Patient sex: F
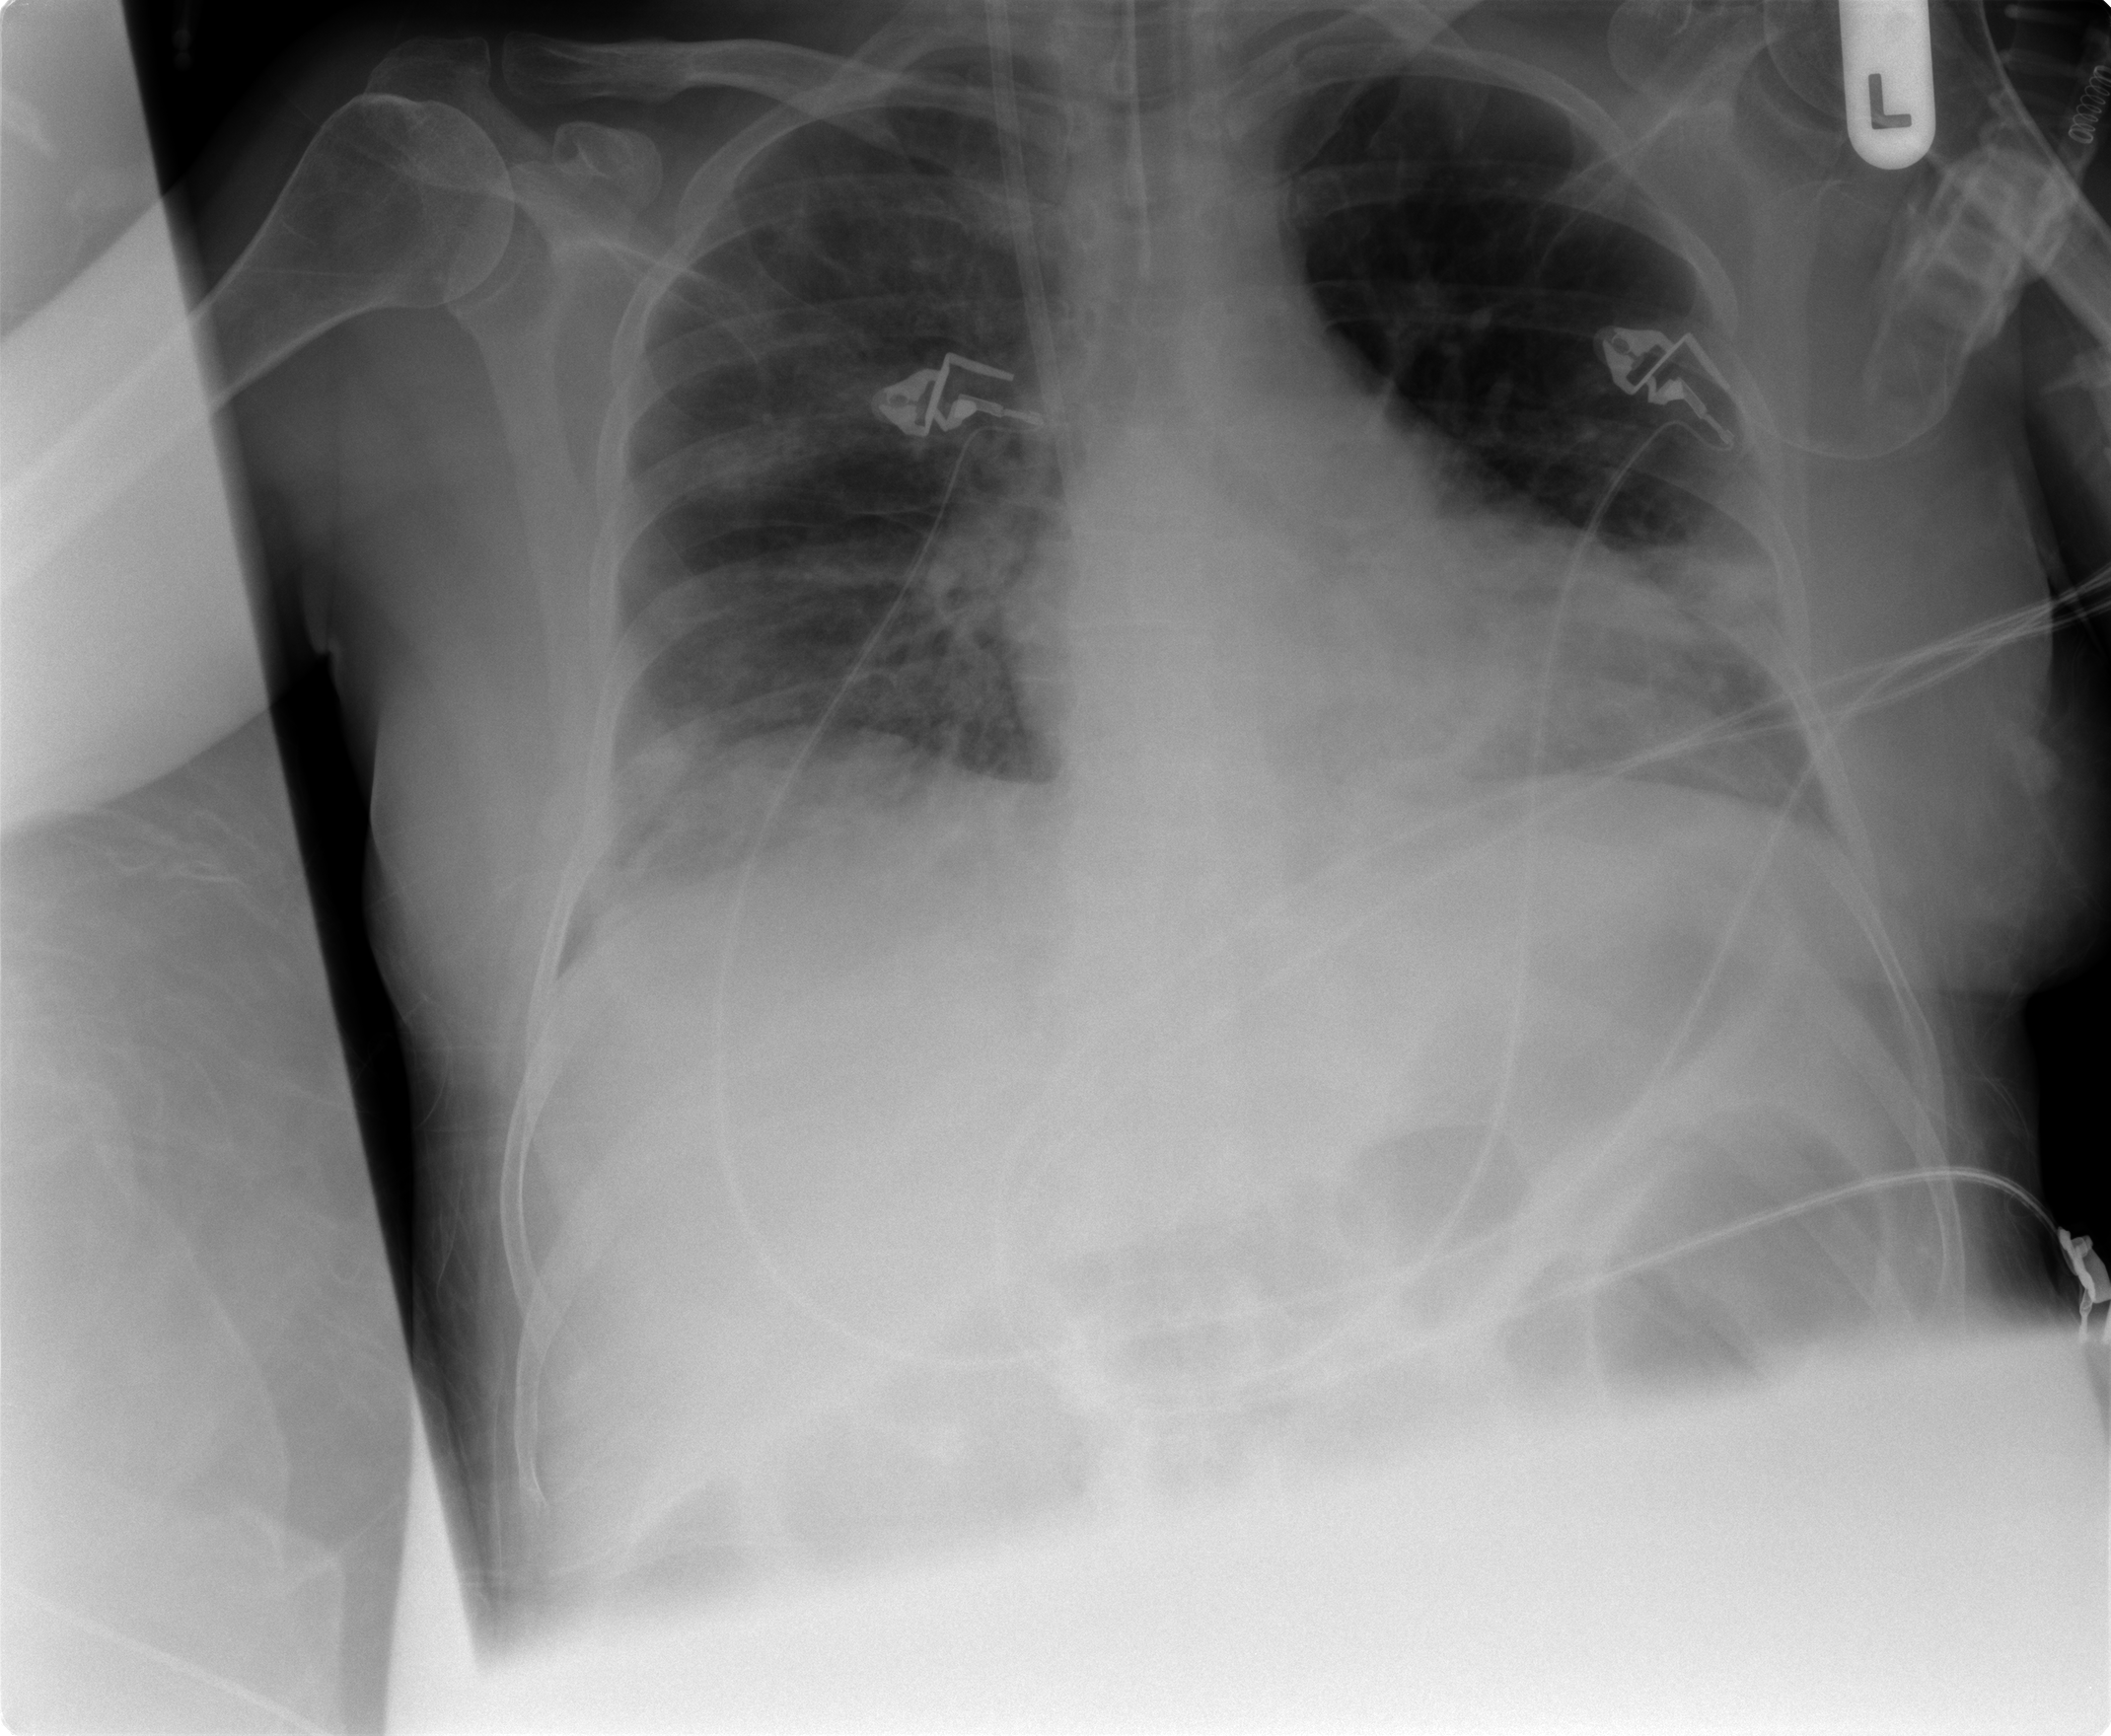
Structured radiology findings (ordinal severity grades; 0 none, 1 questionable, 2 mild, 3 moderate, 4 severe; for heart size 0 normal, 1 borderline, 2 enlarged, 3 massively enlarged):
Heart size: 0
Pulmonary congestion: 2
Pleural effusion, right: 2
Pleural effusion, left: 1
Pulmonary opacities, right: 3
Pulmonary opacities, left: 2
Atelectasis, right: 2
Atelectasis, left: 2